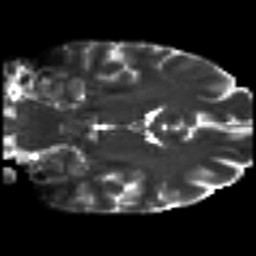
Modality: T2w
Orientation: coronal
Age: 40
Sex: male
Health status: healthy
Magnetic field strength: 3 T
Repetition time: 8.4 s
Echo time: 0.0926 s